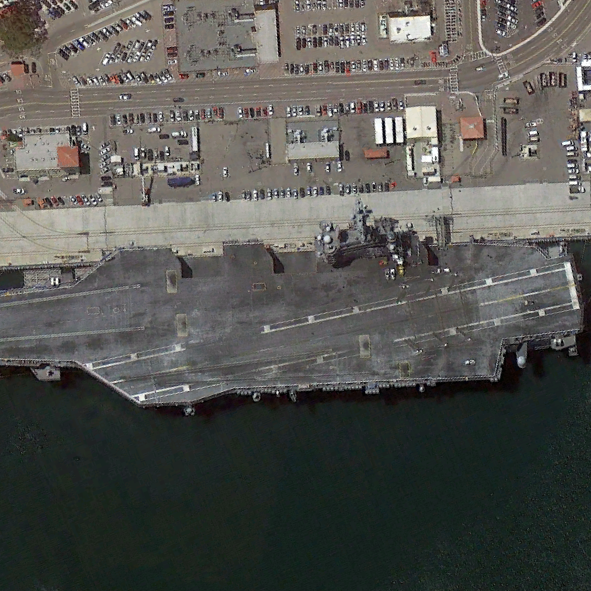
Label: Nimitz-class_aircraft_carrier